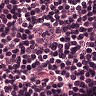
Metastatic tissue present: no